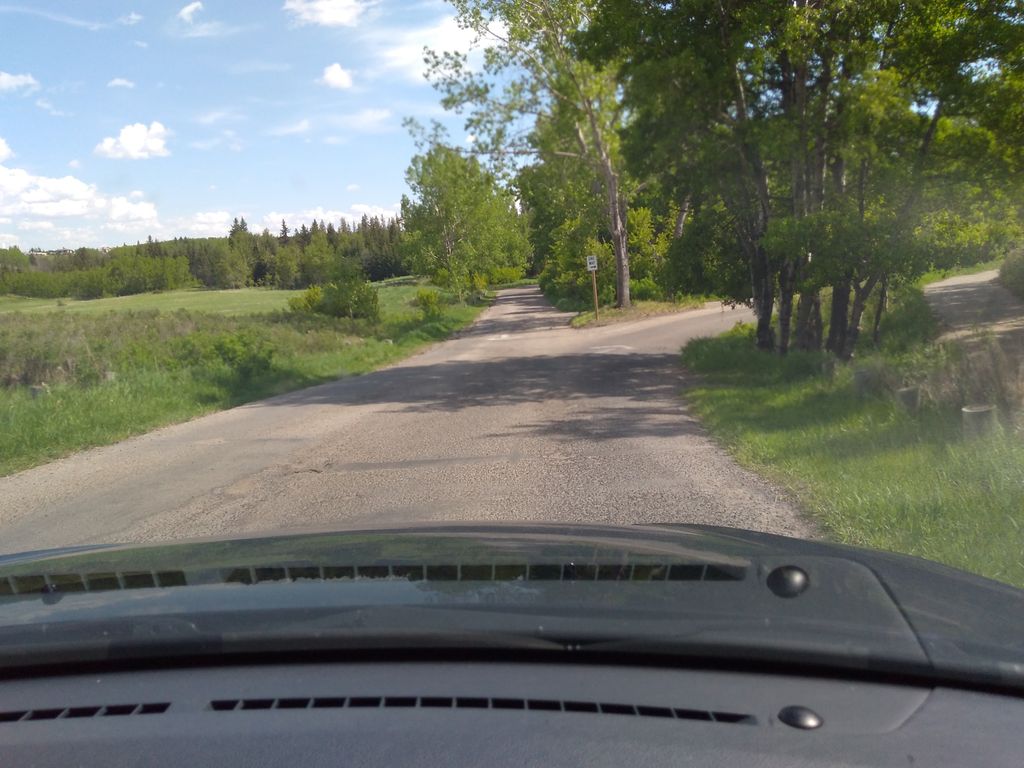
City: calgary